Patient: sex M, age 23
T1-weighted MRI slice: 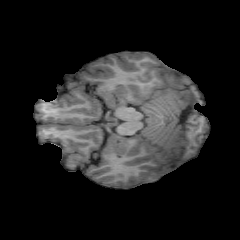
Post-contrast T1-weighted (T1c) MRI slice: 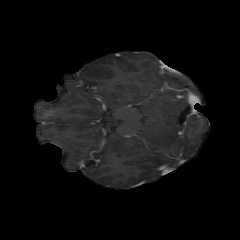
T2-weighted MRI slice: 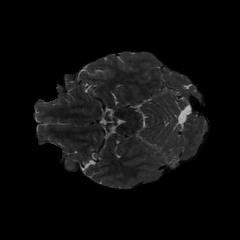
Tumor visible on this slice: no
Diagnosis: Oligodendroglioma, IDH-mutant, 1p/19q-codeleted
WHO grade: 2